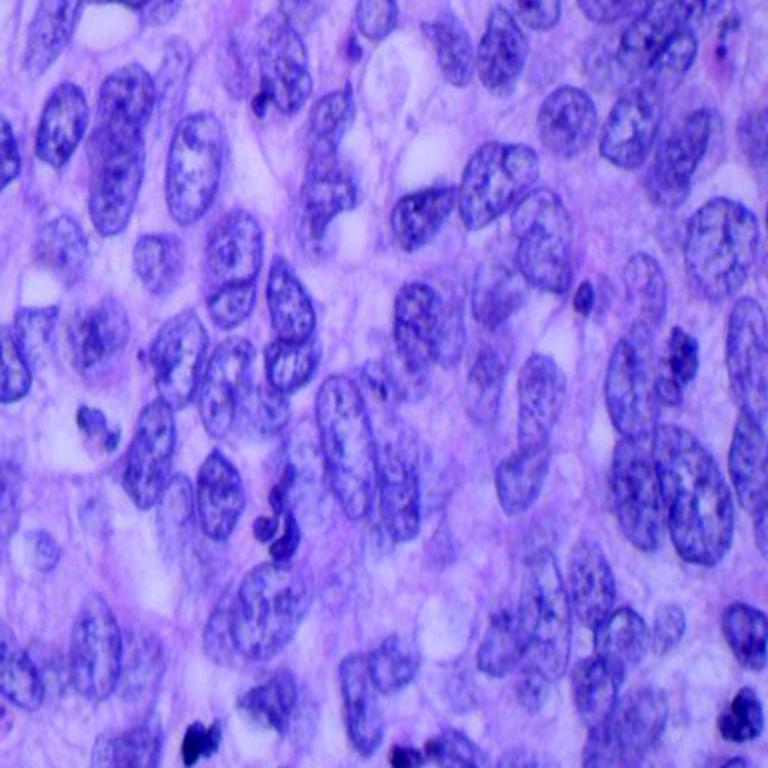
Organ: lung
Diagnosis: squamous carcinomas